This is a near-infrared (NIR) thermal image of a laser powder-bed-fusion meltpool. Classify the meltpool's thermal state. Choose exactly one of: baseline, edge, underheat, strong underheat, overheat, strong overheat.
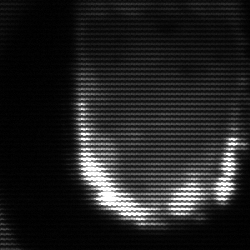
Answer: baseline